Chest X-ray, PA view. Patient: 60 years old, sex M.
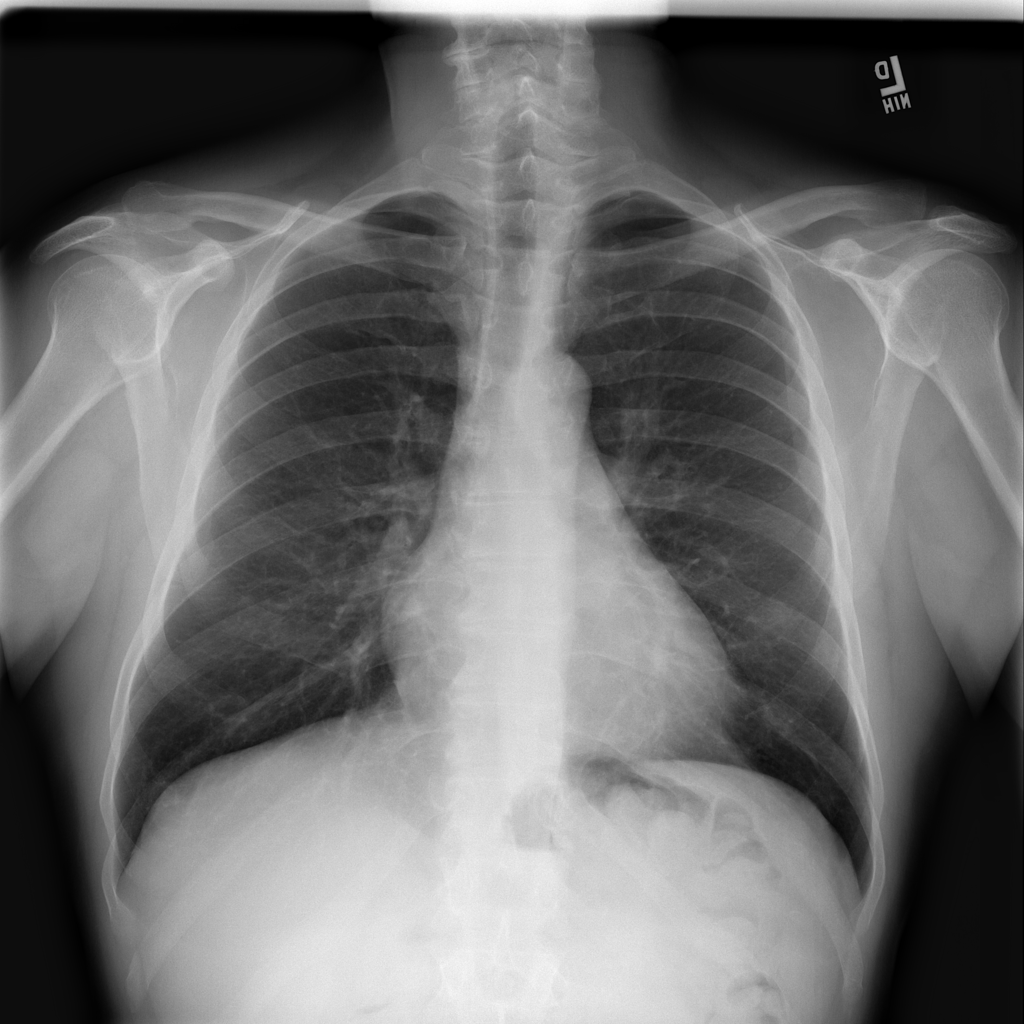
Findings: No Finding